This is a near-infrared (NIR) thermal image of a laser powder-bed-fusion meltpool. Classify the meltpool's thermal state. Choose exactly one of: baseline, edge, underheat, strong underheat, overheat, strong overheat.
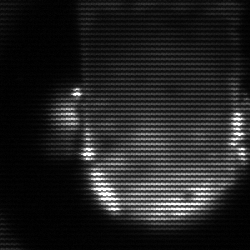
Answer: baseline